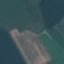
Land use / land cover: AnnualCrop